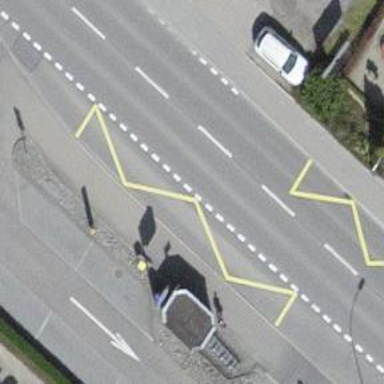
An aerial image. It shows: Bus stop with platform for public transport.